Current action and preconditions to check: trajectory_clear

Your task: For each precondition in the list above, predict whether it will hold at this action.

Consider the current scene as observed from the mobile robot's camera, and analyze the predicted future states of all dynamic agents (e.g., people, animals, vehicles, or any moving entities) within the NEXT SECOND.

IMPORTANT: Only answer "very likely" if you are absolutely certain—based on strong, clear evidence—that a dynamic agent will violate the precondition in the predicted future state. Do NOT answer "very likely" for unlikely, ambiguous, or low-probability risks.

Ask yourself for each precondition: Is there a high probability, with clear and convincing evidence, that the predicted future states of any dynamic agent will interfere with the predicted future state of the currently executing action within the NEXT SECOND, causing that precondition to fail?

Assess the risk level based on these predictions. Use "likely" or "very likely" if motions create a clear risk of interference.

Use "neutral" or "improbable" if agents are nearby but their predicted paths are clearly diverging or non-conflicting.

Failure Risk Categories: "very improbable", "improbable", "neutral", "likely", "very likely"

Answer Format: Output ONLY the probability_of_failure value from these categories: "very improbable", "improbable", "neutral", "likely", "very likely"

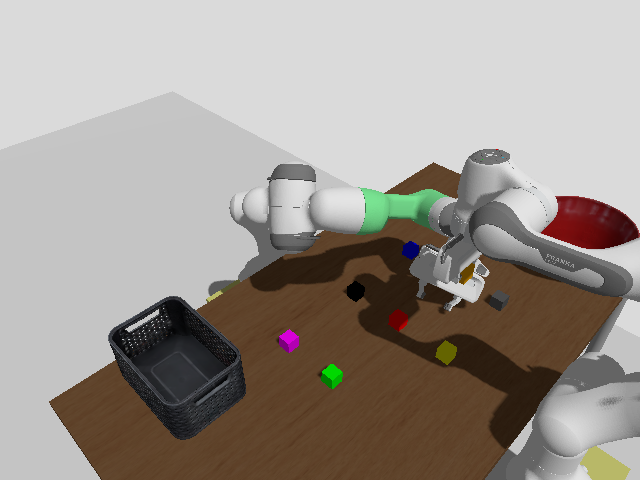

Answer: improbable